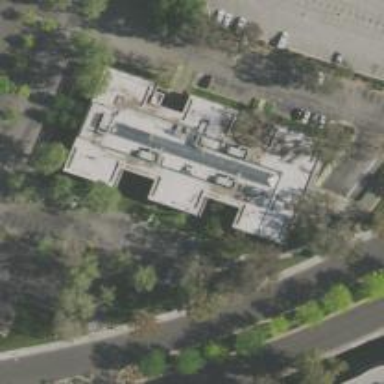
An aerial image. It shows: Healthcare clinic.